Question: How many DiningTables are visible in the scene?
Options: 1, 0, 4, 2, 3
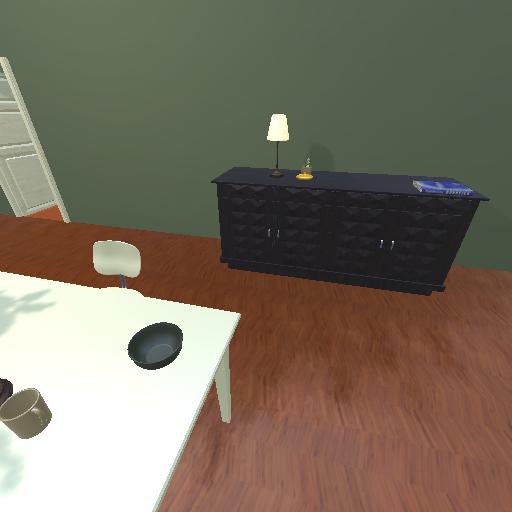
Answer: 1